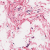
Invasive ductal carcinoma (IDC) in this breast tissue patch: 0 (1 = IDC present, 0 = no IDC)